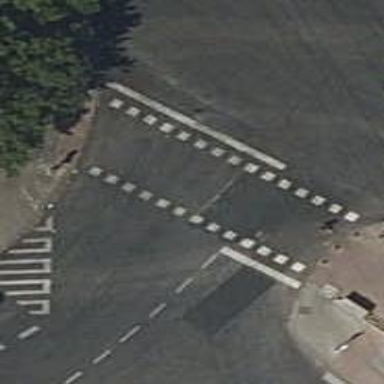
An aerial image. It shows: Road with traffic signals and zebra crossing with traffic signals.